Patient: sex F, age 71
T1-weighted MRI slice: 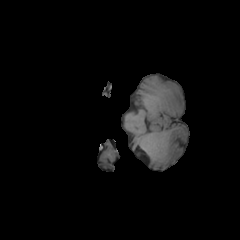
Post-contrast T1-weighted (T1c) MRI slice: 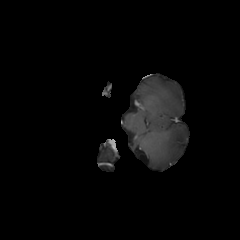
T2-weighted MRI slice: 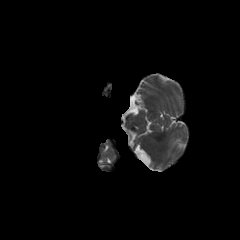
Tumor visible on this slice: no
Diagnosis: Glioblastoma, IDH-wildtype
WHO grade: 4